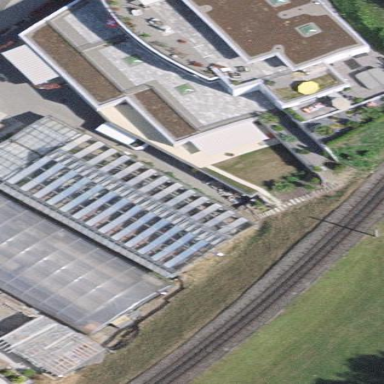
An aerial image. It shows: Greenhouse.